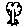
Label: tree